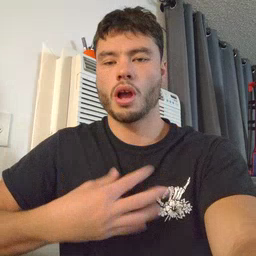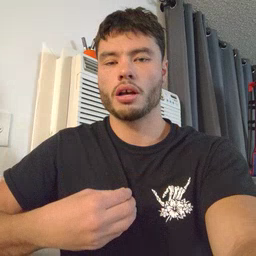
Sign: white